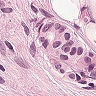
Metastatic tissue present: yes